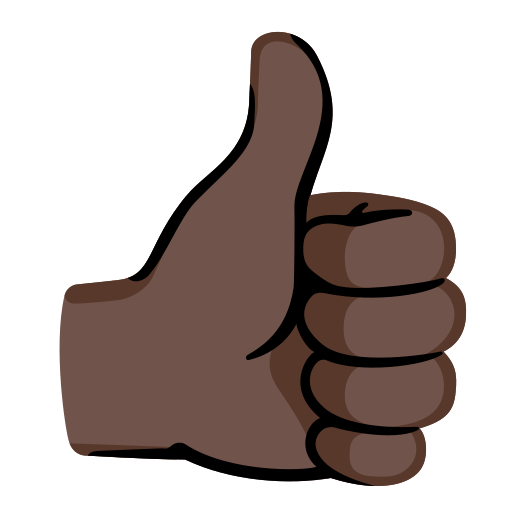
Emoji: 👍🏿